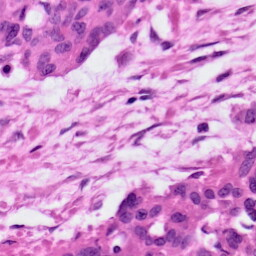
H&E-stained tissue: Ovarian